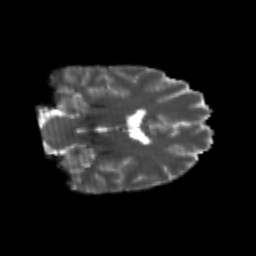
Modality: T2w
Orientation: coronal
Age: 21
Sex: female
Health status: healthy
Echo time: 0.074 s